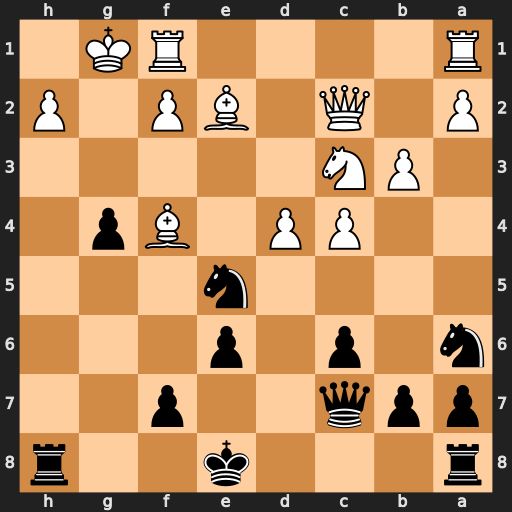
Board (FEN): r3k2r/ppq2p2/n1p1p3/4n3/2PP1Bp1/1PN5/P1Q1BP1P/R4RK1
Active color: b
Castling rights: kq
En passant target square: -
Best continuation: Nf3+ Bxf3 Qxf4 Bxc6+ bxc6